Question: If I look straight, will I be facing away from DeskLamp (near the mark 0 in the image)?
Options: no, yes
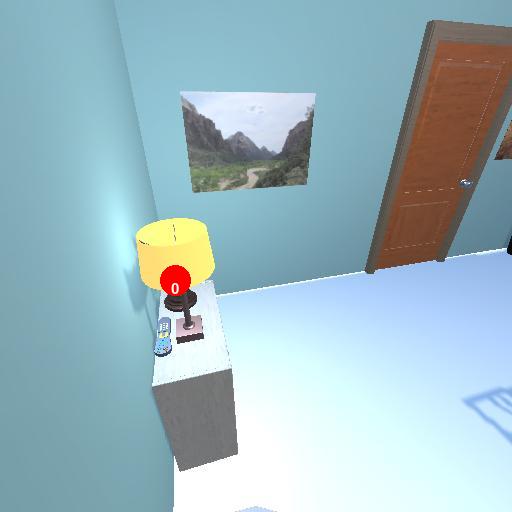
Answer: no